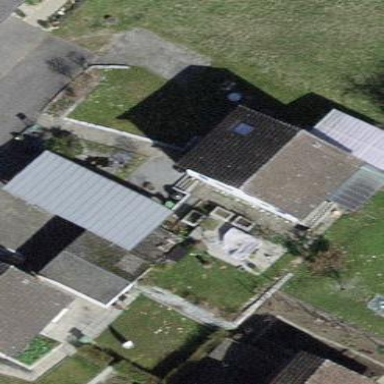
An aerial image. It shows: Building with tile roof.